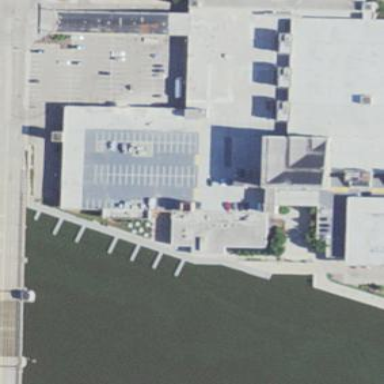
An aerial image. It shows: Rooftop parking area.